Question: I am a little bit confused about the the readings in Instruments when I test my app with Allocations profile. The app loads pictures, then resizes them and saves in the model already small pictures. If I look at the Allocations track I can see that memory usage jumps and after pictures were resized the memory usage goes down (good), but at the same time the reading in the table view "All Allocations" remains the same 28.98 MB. So why it is like this, does it mean that my app still uses 28.98 MB?
If someone knows good articles about how to work with Instruments, please share.

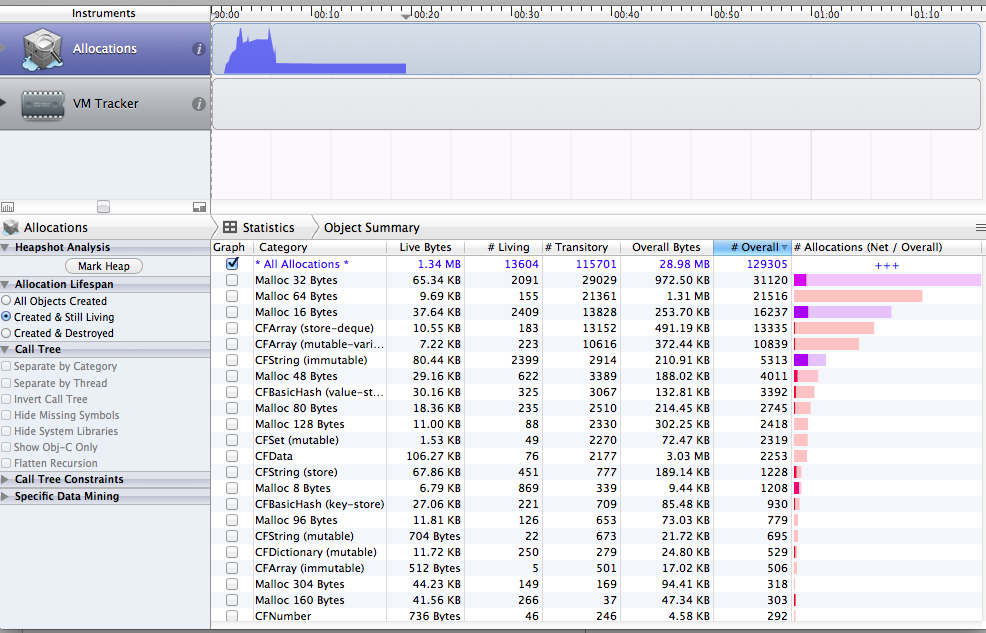
Answer: Look at the Live Bytes column to see how much memory your app is currently using. In your screenshot, you're using 1.34 MB of memory, not 28.98 MB.
The Overall Bytes column tells you how much memory has been allocated since Instruments started tracing. The overall bytes value does not go down when you release memory.